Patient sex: M
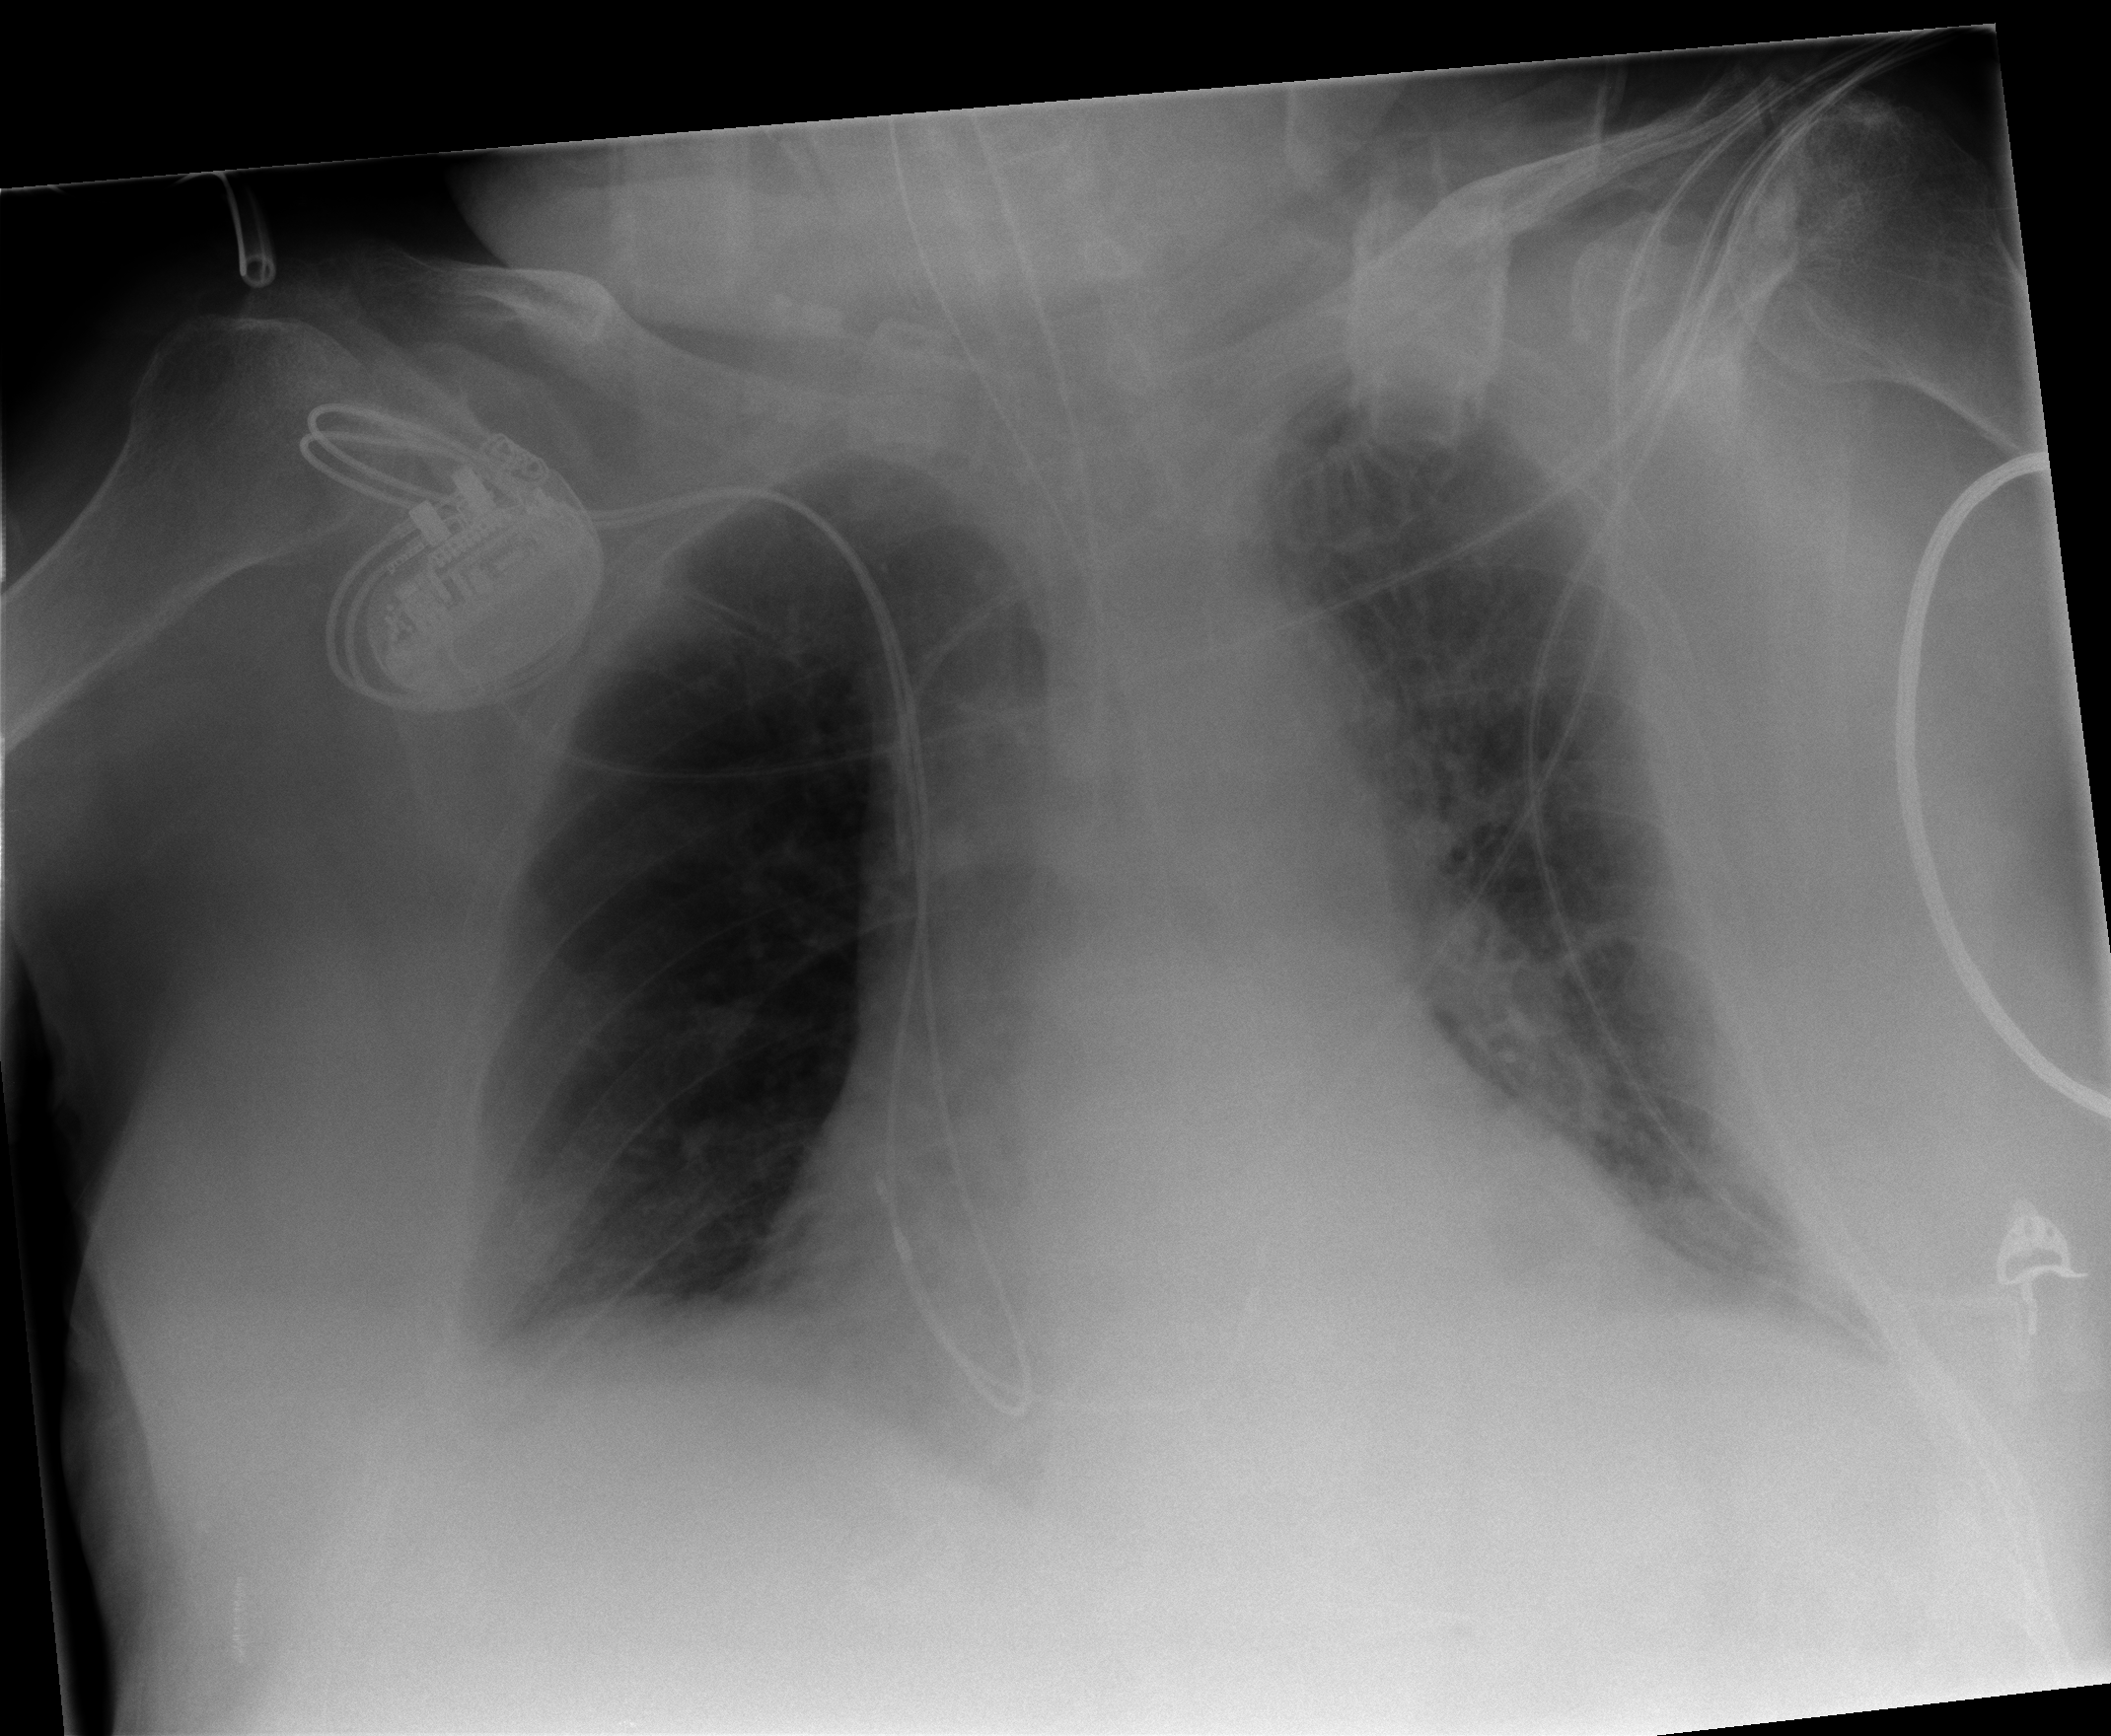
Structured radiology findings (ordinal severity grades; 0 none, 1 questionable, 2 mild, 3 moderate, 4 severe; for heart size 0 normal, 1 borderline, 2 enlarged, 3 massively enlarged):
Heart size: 2
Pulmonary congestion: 0
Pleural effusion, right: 2
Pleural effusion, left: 2
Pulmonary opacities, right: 0
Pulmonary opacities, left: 0
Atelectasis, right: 0
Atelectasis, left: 0